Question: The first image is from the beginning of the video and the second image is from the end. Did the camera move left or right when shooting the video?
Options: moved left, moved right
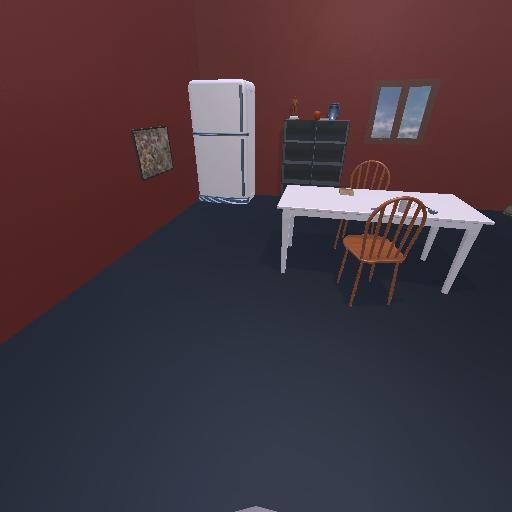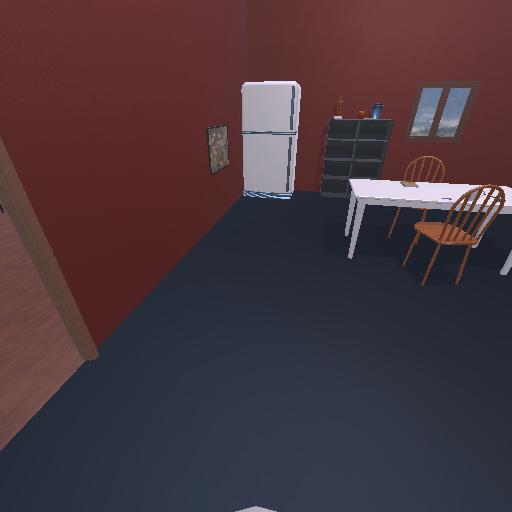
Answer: moved left